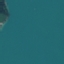
Label: SeaLake